Question: I'm using and and trying to configure
As per the documentation provided in <URL>
- Copied phoenix-4.4.0-HBase-0.98-server.jar file in lib directory (/opt/cloudera/parcels/CDH-5.3.1-1.cdh5.3.1.p0.5/lib/hbase/lib) of both master and region servers- Restarted HBase service from Cloudera Manager.
When I check the HBase instances I see the region servers are down and I don't see any problem in log files.

I even tried to copy all the jars from the phoenix folder and still facing the same issue.
I have even tried to configure Phoenix 4.3.0 and 4.1.0 but still no luck.
Can someone point me what else I need to configure or anything else that I need to do to resolve this issue
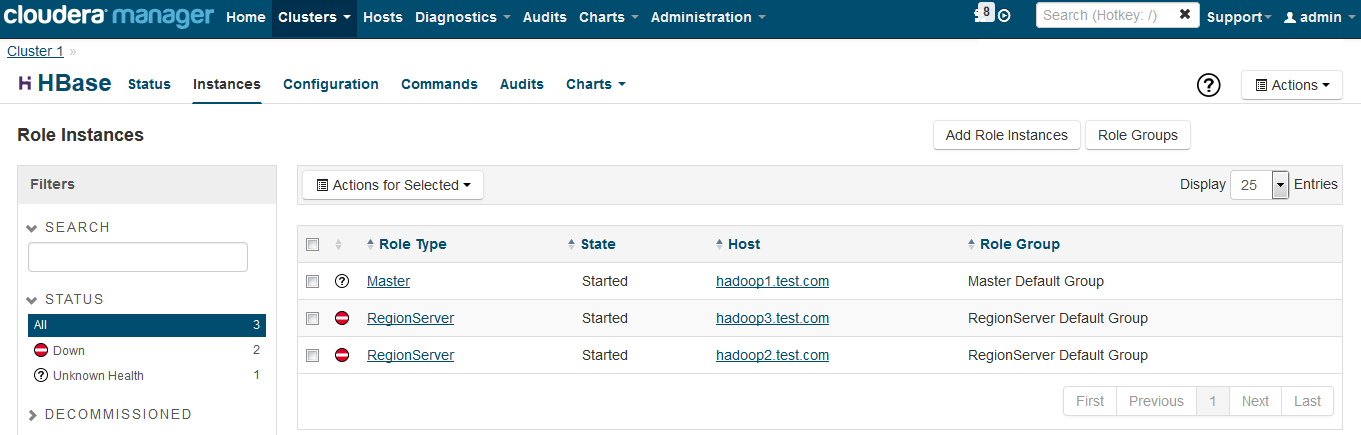
Answer: I'm able to configure Apache Phoenix using Parcels. Following are the steps to install Phoenix using Cloudera Manager
1. In Cloudera Manager, go to Hosts, then Parcels.
2. Select Edit Settings.
3. Click the + sign next to an existing Remote Parcel Repository URL, and add the following URL: http://archive.cloudera.com/cloudera-labs/phoenix/parcels/1.0/. Click Save Changes.
4. Select Hosts, then Parcels.
5. In the list of Parcel Names, CLABS_PHOENIX is now available. Select it and choose Download.
6. The first cluster is selected by default. To choose a different cluster for distribution, select it. Find CLABS_PHOENIX in the list, and click Distribute.
7. If you plan to use secondary indexing, add the following to the hbase-site.xml advanced configuration snippet. Go to the HBase service, click Configuration, and choose HBase Service Advanced Configuration Snippet (Safety Valve) for hbase-site.xml. Paste in the following XML, then save the changes. <property>
<name>hbase.regionserver.wal.codec</name>
<value>org.apache.hadoop.hbase.regionserver.wal.IndexedWALEditCodec</value>
</property>
8. Whether you edited the HBase configuration or not, restart the HBase service. Click Actions > Restart
For detailed installation steps and other details <URL>